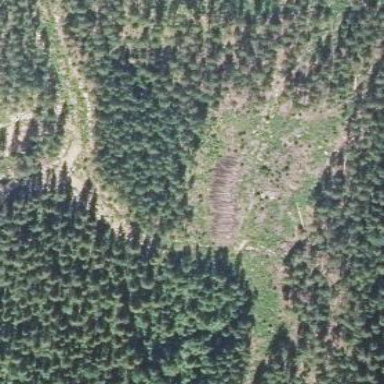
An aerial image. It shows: Clearcut area with scrub vegetation.